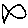
Label: fish